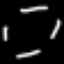
Label: octagon